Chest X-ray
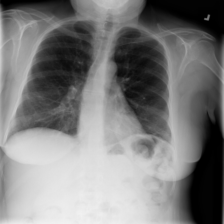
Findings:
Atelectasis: positive
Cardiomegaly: negative
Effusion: negative
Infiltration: negative
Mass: negative
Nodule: negative
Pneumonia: negative
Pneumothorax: negative
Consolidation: negative
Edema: negative
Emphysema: negative
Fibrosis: negative
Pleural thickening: negative
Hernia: negative